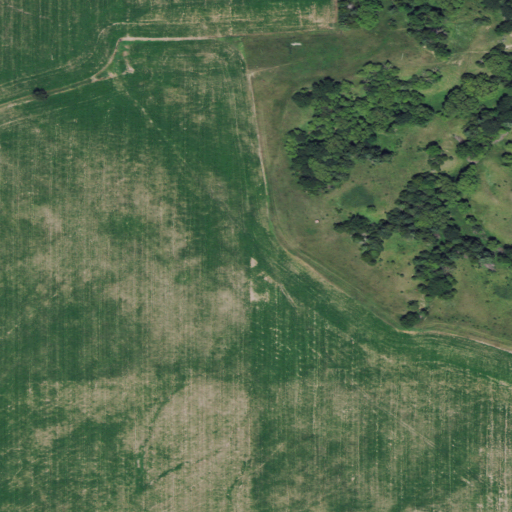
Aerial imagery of mountain in Nebraska named Ninemile Hill containing cultivated crops, grassland, and open development